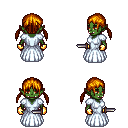
a pixel art fantasy rpg character, female body template, orc, green skin, underdress, white pants, dark blonde twin-tailed hairstyle, gold gloves, dagger, four views (front, back, left, right), 2x2 character sprite sheet, small pixel art, hard edges, no anti-aliasing